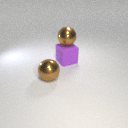
large brown metal sphere above large purple rubber cube